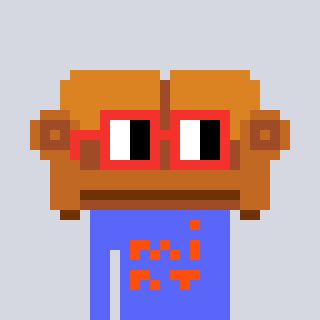
a pixel art character with square red glasses, a couch-shaped head and a purple-colored body on a cool background